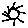
Label: sun